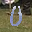
Label: 0